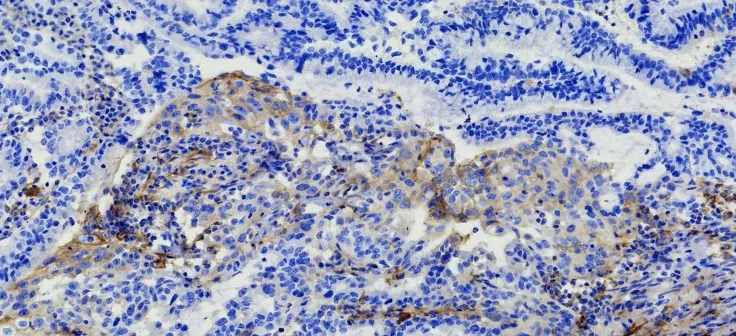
Immunohistochemical PD-L1 staining (Magnification: 10 x 40). The patient's expression level of PD-LI was detected using the VENTANA PD-L1 (SP263) Assay. The brown cells in the immunohistochemical staining for PD-L1 are positive cells, including tumor cells (TCs) with membrane staining at any intensity and immune cells (IC) in the tumor area, such as lymphocytes and macrophages. After counting the positive cells, the corresponding proportion was calculated according to the formula. Tumor Proportion Score (TPS), which is the percentage of viable tumor cells showing partial or complete membrane staining at any intensity. Combined positive score (CPS) = (positive TC + positive IC)/total tumor cells x 100.
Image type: pathology (immunostaining)